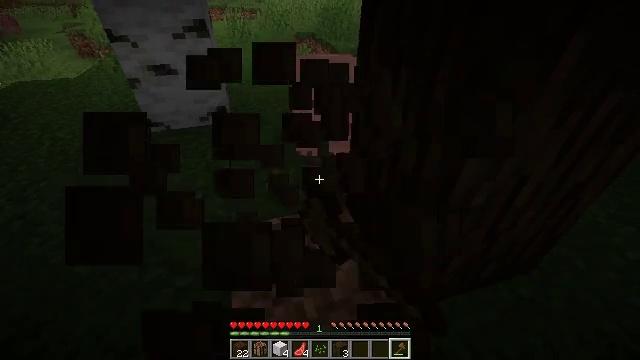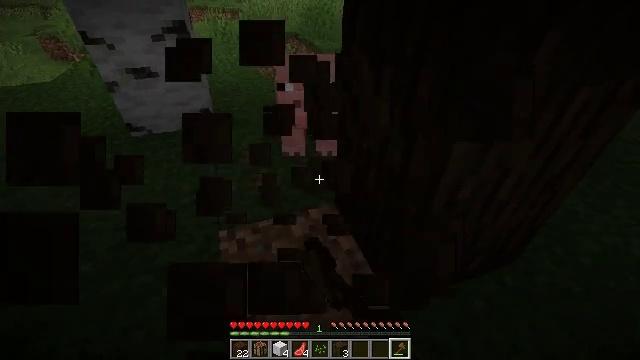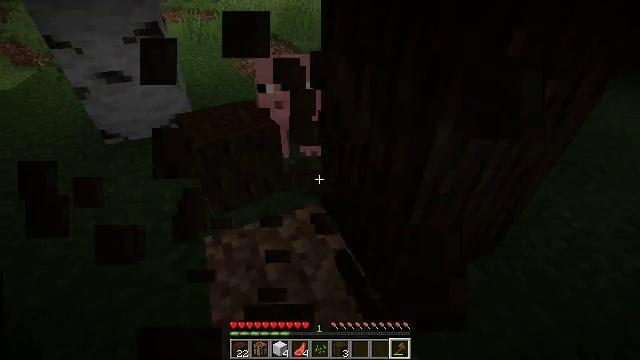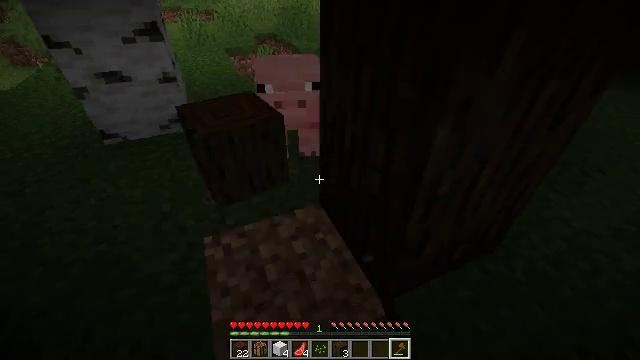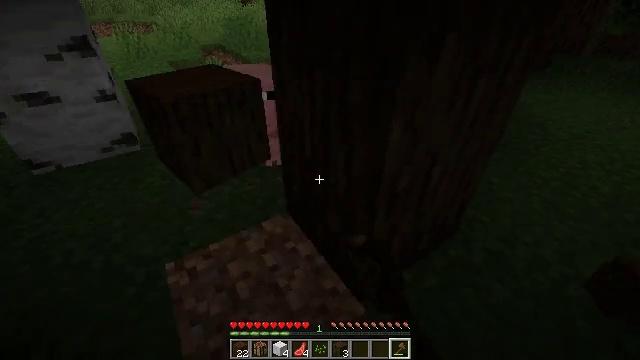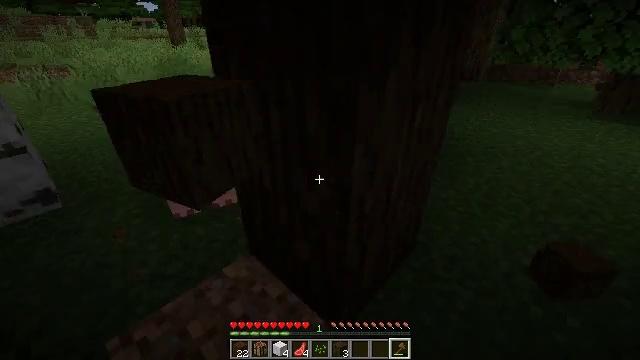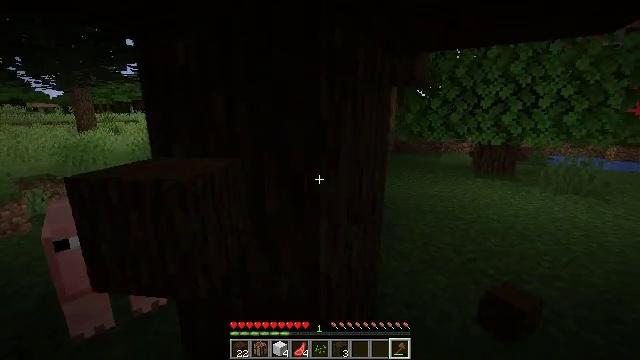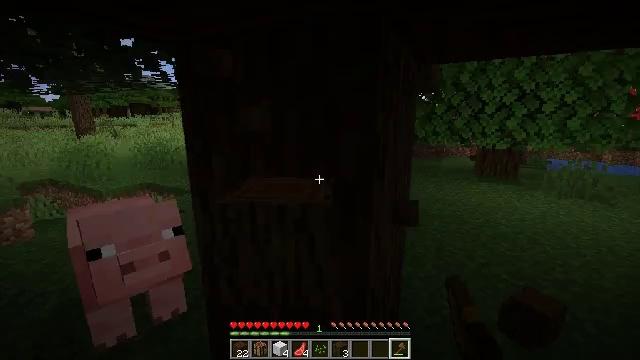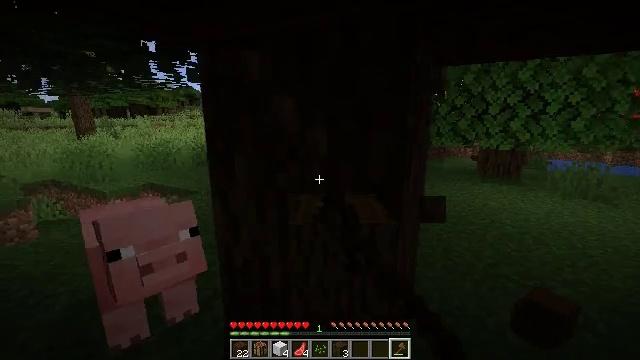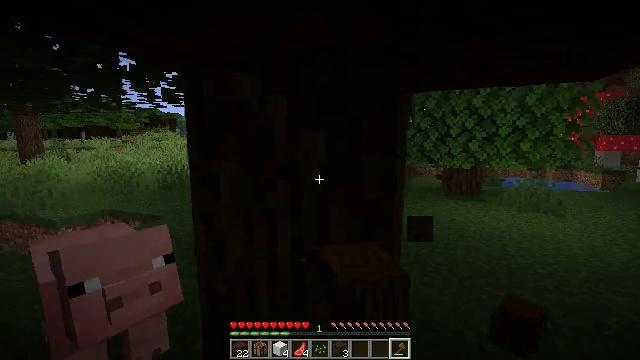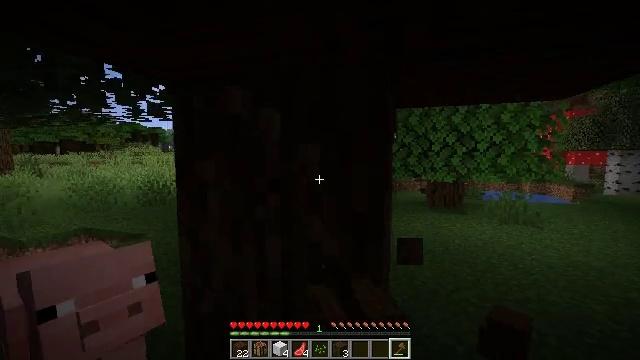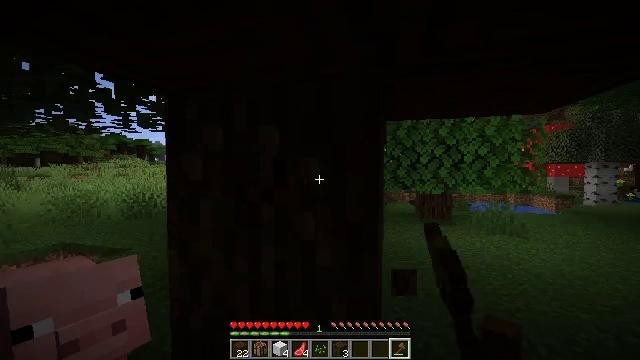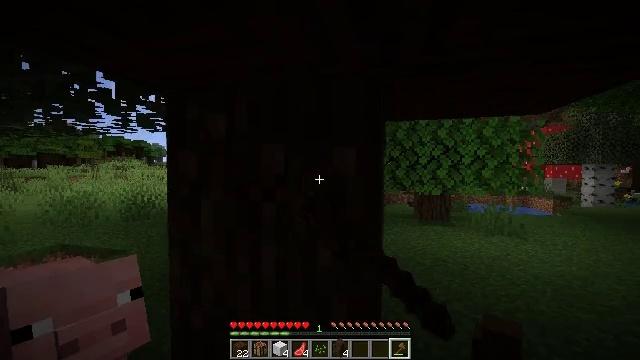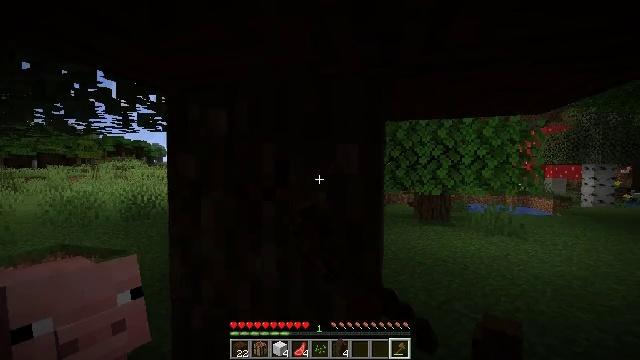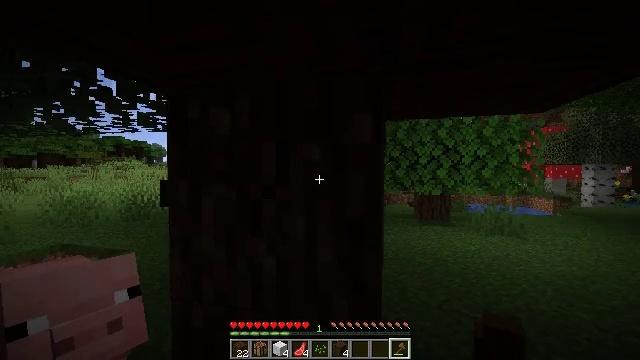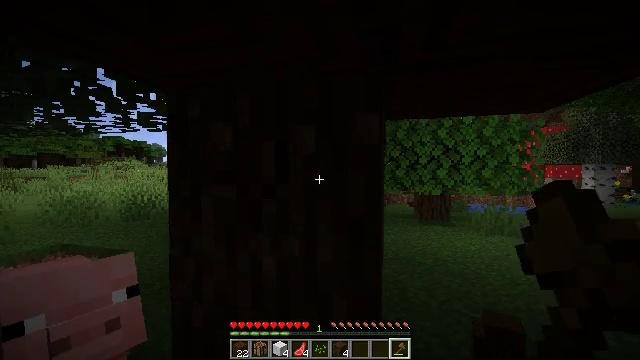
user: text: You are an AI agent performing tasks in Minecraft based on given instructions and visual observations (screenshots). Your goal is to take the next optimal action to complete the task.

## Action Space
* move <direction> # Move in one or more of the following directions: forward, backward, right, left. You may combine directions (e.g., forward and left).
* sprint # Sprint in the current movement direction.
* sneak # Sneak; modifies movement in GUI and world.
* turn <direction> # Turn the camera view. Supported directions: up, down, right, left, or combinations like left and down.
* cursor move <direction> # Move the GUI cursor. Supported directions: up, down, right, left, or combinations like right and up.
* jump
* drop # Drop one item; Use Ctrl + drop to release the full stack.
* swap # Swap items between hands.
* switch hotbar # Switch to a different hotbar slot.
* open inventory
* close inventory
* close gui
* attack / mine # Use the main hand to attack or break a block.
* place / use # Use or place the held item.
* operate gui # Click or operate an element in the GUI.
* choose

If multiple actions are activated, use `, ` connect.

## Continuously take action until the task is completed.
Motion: motion action
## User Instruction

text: Break the dark oak log in the forest.
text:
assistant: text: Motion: turn right, attack / mine
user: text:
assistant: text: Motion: turn right, attack / mine
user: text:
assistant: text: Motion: attack / mine
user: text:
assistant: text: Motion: turn right and up, attack / mine
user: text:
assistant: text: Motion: move left, turn right and up, attack / mine
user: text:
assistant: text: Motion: move left, turn right and up, attack / mine
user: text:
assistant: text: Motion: move left, attack / mine
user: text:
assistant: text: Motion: attack / mine
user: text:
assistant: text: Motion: turn right and up, attack / mine
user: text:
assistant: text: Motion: turn right and up, attack / mine
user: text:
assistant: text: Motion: turn right and up, attack / mine
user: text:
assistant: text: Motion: attack / mine
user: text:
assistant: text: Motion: attack / mine
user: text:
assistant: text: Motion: attack / mine
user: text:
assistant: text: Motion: attack / mine
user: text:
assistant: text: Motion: attack / mine
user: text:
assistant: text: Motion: attack / mine
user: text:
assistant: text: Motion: attack / mine
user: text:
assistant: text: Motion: attack / mine
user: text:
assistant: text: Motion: attack / mine
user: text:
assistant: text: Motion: attack / mine
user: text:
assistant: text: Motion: attack / mine
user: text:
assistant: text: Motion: attack / mine
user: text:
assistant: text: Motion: attack / mine
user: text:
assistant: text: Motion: attack / mine
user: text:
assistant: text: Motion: attack / mine
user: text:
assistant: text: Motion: attack / mine
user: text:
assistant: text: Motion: attack / mine
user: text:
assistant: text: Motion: attack / mine
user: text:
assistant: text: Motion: attack / mine